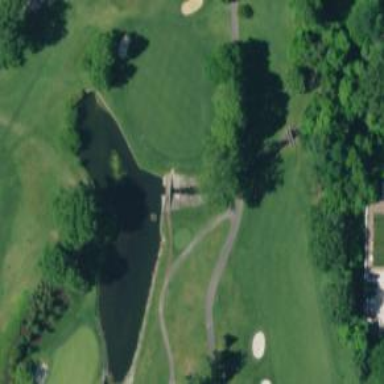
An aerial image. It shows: Path bridge over golf course.